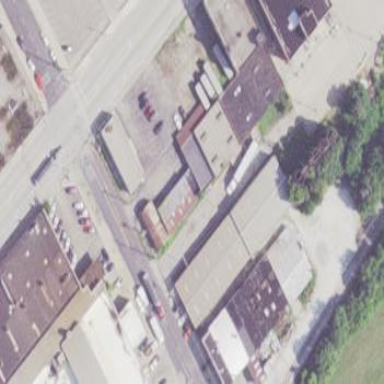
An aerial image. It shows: Commercial building.